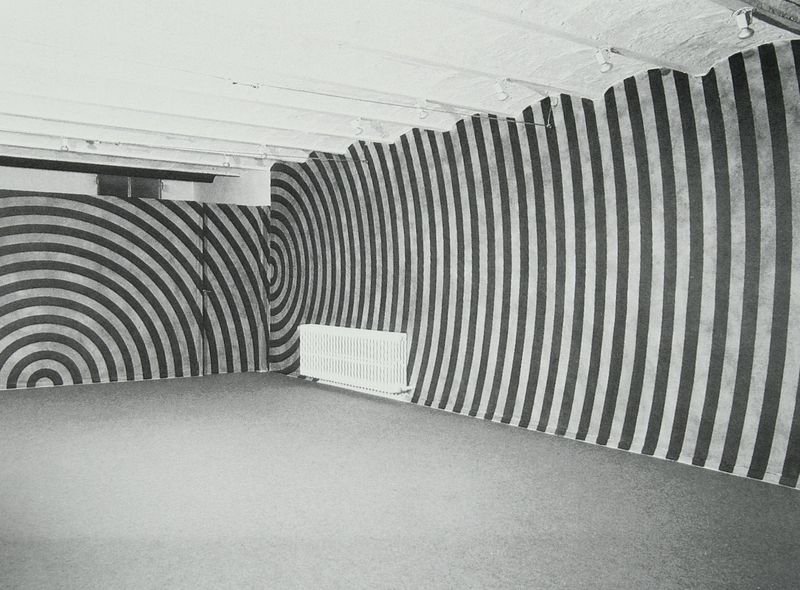
Titel: Installation Studio G7, Bologna - On four walls, arcs 4'' (10 cm) wide, from the midpoints of four sides
Künstler: Sol Lewitt
Standort: Chester (Connecticut)
Institution: Sammlung Eva Lewitt
Schlagwörter: weiß, raum, schwarz, malerei, wand, boden, decke, kreis, wellen, linien, beton, schraffur, kreise, sol, wandbild, heizung, objekt, konzentrisch, lewitt, installation, radiator